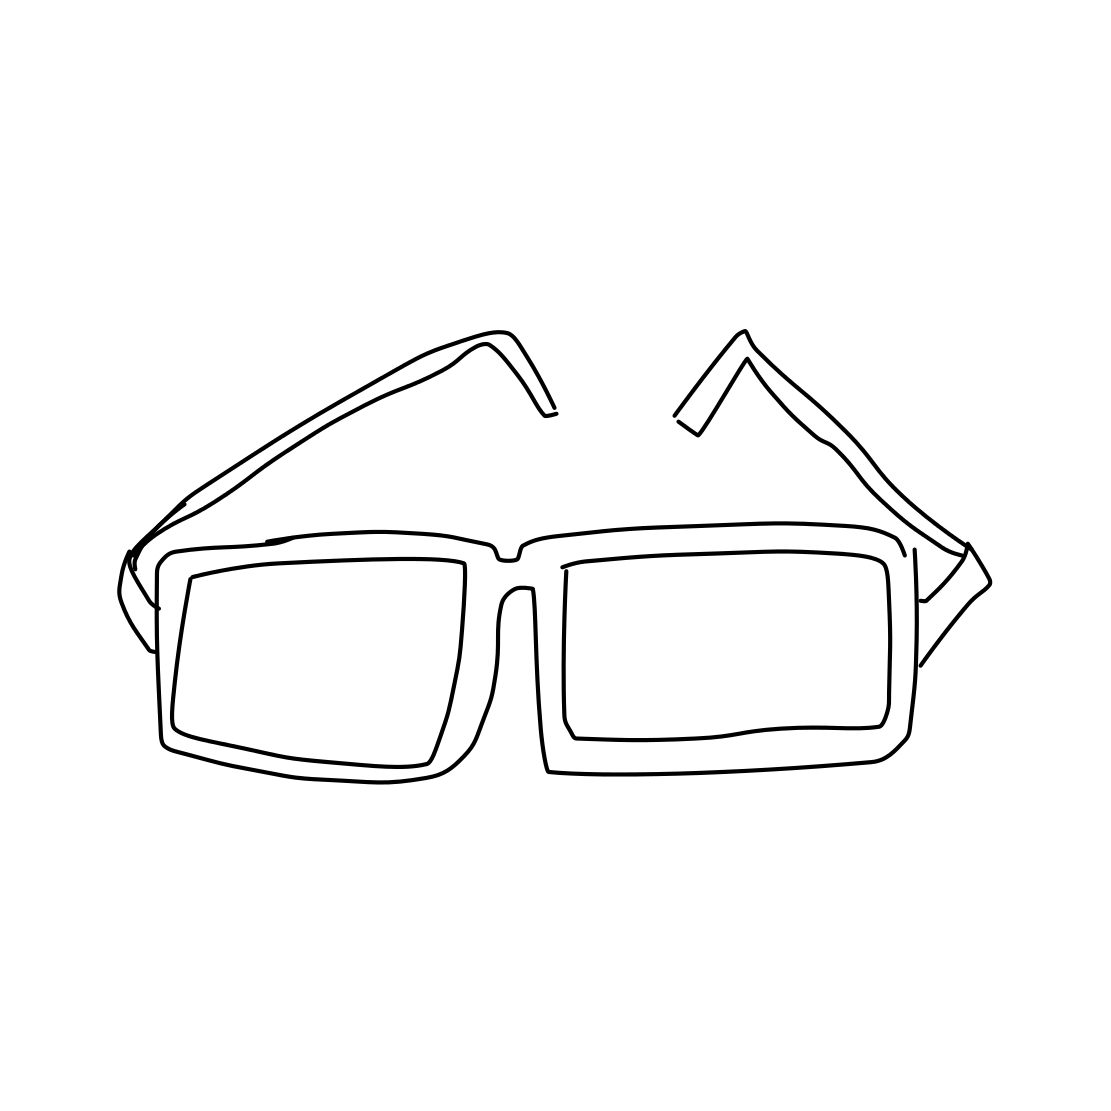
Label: eyeglasses